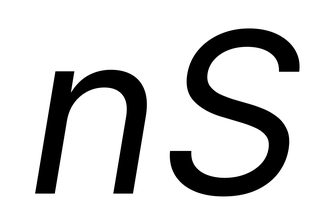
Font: Inter-Italic_Italic